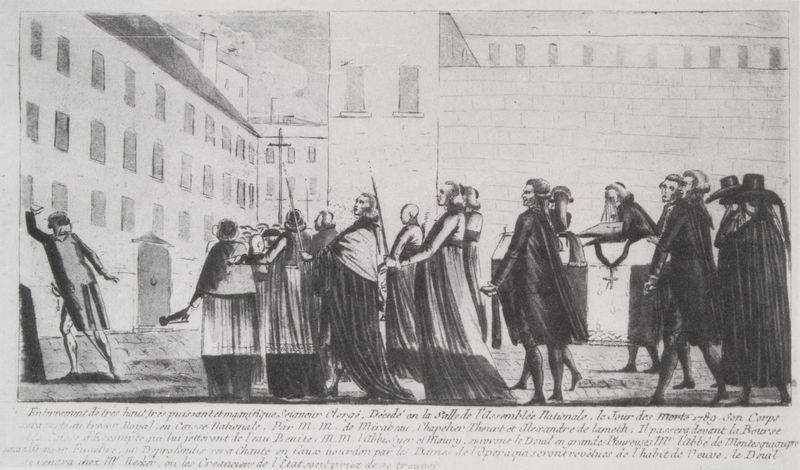
Titel: Begräbnis des hochmächtigen und erhabenen Herrn Klerus, verstorben zu Allerseelen 1789 im Saal der Nationalversammlung
Standort: Paris
Institution: Bibliothèque Nationale.
Schlagwörter: himmel, mann, schatten, umhang, weiß, wolken, menschen, stadt, fenster, frankreich, grau, hut, hüte, männer, schwarz, strasse, tür, zeichnung, dach, gebäude, haus, versammlung, falten, tod, tragen, trauer, bild, erde, häuser, kirche, boden, gewand, mantel, redner, gewänder, locken, schornstein, stock, beine, schrift, papier, fassade, gasse, türen, stab, fahne, flagge, zug, mauer, grafik, graphik, hüge, linien, hof, türe, französisch, bischof, bishop, church, crowd, crown, gathering, hands, hat, men, military, papst, people, priest, religious, robes, sword, swords, white, window, women, frack, karikatur, black, dress, dresses, figures, france, funeral, gray, grey, group, lady, old, painting, portrait, robe, skirt, wall, windows, woman, inschrift, looking, print, kerzen, tor, innenhof, kreuz, religion, palast, druck, lithographie, schwarz weiß, stich, illustration, pflastersteine, protest, scharz, text, buchstaben, mäntel, bleistift, marsch, talar, pfarrer, beerdigung, sarg, stäbe, smoke, grab, leichnam, mauern, cloud, clouds, man, sky, stone, messdiener, messgewand, priester, schreiten, building, landscape, houses, roof, roofs, street, death, geistliche, prozession, umhänge, umzug, ribbon, heilige, parade, road, drawing, paper, bodne, perücken, black and white, glauben, castle, shadow, coat, cartoon, coats, graphic, hats, line, sketch, walking, french, grablegung, cross, writing, festzug, dead, letters, door, flag, town, italy, outside, city, national, procession, winken, cape, cloak, mantle, schiessscharten, antique, doors, ink, jesus, brick, bricks, buildings, prison, universität, walk, art, shoes, engraving, monks, pencil, medieval, war, book, christ, crucifix, mourning, long, gowns, outdoors, shadows, cityscape, schwalbenschwanz, mask, medal, kleriker, script, carrying, christian, vortragekreuz, stones, page, würdig, soutane, masks, clerus, trauerzug, ritual, kill, spears, priests, latin, grave, scribble, leichenzug, sargträger, ceremony, heavy, witch, words, demonstration, skizze, skirts, holy, catholic, clergy, tights, mourn, catholicism, wigs, execution, sadness, burial, soldaten, casket, jail, coffin, funderal, medals, mourners, riot, politics, k, degenknauf, kreide, christs, cruzifix, corner, mönch, tuniken, katholisch, gläubige, festung, geistlich, mönche, träger, festner, skizzhe, gloomy, beisetzung, pageant, caption, biulding, throwing, ecclesia, handwriting, sktech, word, speech, bw, witchhunt, leader, mob, assembly, uprising, march, ol, die, jesuit, paffrer, tombstone, masque, bildunterschrift, mourner, speaker, cursive, long robes, flowing robes, par, take, preacher, dueil, precession, albs, begrabung, knocking, bellringer, 1789, staf, national assembly, meeeting